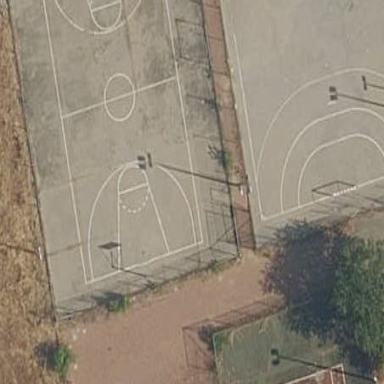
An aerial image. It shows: Basketball court on leisure land pitch.